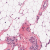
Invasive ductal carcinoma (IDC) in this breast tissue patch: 0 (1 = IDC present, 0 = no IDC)